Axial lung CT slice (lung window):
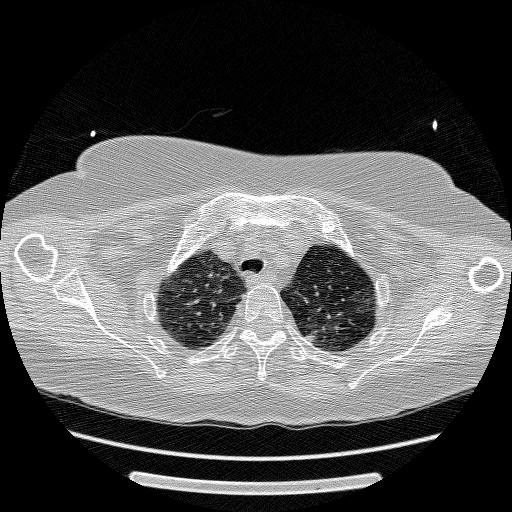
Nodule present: no